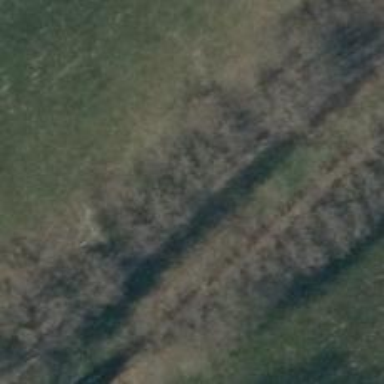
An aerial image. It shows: Agricultural vehicle driving on well-maintained grade1 track.